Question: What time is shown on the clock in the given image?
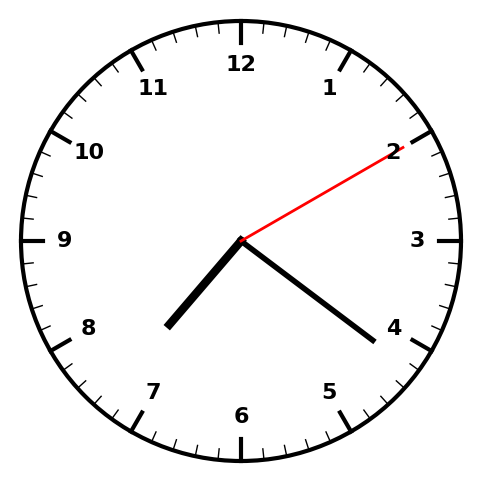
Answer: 07:21:10